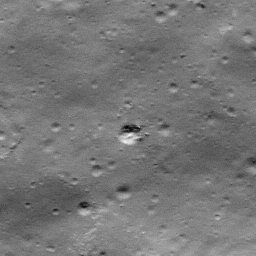
Pit: Rutherfurd 1a
Host crater: Rutherfurd
Host type: impact_melt
Lunar coordinates: latitude -60.779, longitude 348.188